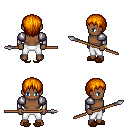
a pixel art fantasy rpg character, male body template, human, dark skin, steel arm armor, white pants, dark blonde plain hairstyle, bracelets, brown slippers, spear, four views (front, back, left, right), 2x2 character sprite sheet, small pixel art, hard edges, no anti-aliasing